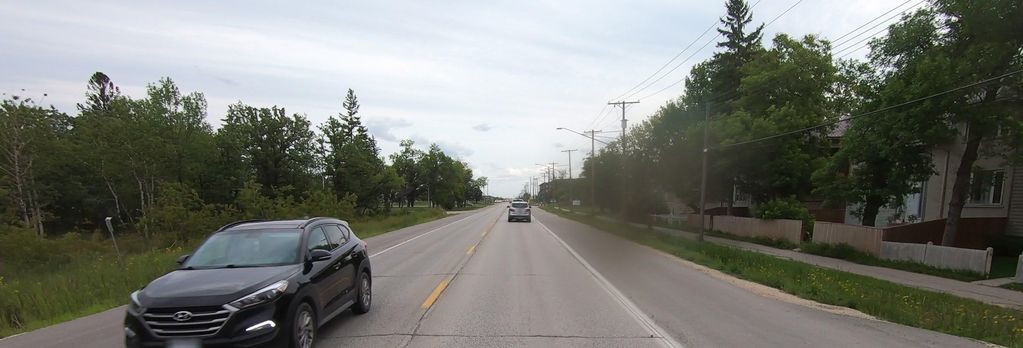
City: winnipeg